Question: As can be seen, 'D3' introduces a new virtual function, '@function3()', in the middle of the chain of inheritance. I am wondering what is happening with *--vptr and vtable when this happens. D3 is a 'kind of' a new base class now,
'''
class Base {
public:
virtual void function1() { std::cout << "Base func1()
"; };
virtual void function2() { std::cout << "Base func2()
"; };
};
class D1 : public Base {
public:
virtual void function2() { std::cout << "D1 func2()
"; };
};
class D2 : public D1 {
public:
virtual void function1() { std::cout << "D2 func1()
"; };
};
class D3 : public D2 {
public:
virtual void function2() { std::cout << "D3 func2()
"; };
virtual void function3() { std::cout << "D3 func3()
"; };
};
class D4 : public D3 {
public:
virtual void function1() { std::cout << "D4 func1()
"; };
virtual void function3() { std::cout << "D4 func3()
"; };
};
int main() {
D3 d3;
}
'''

but when I see vtable entries, what I can see are 'function1()', 'function2()'.
I thought entries have to be 'function2()', 'function3()'.
Why can't I get what I thought?
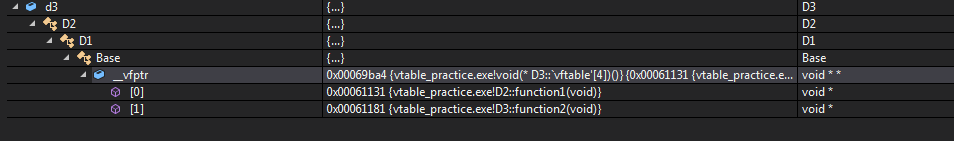
Answer: The vtable contains all inherited virtual functions and any newly introduced one.
Here is the vtable for D3 generated by MSVC:
'''
const D3::'vftable' DD FLAT:const D3::'RTTI Complete Object Locator' ; D3::'vftable'
DD FLAT:virtual void D2::function1(void)
DD FLAT:virtual void D3::function2(void)
DD FLAT:virtual void D3::function3(void)
'''
The reason why the debugger doesn't show all of them might be a bug or a limitation.